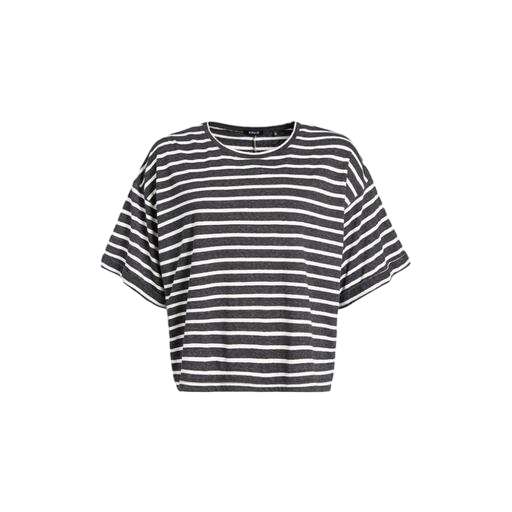
stripe tee, boxy fit t-shirt, mina t-shirt black white stripe, white background